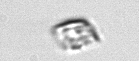
Label: Bacillariophyceae_morphotype1